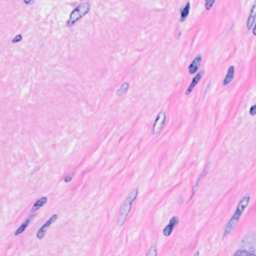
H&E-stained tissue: Breast